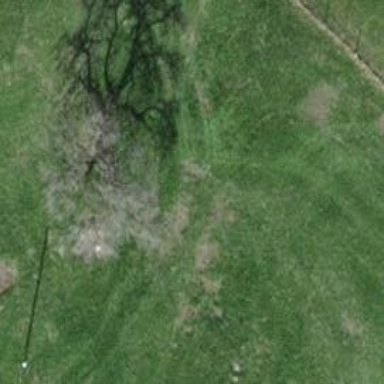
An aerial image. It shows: Beautiful tree in nature.